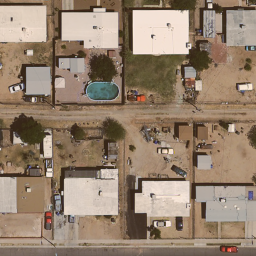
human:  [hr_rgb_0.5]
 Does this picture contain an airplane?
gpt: no

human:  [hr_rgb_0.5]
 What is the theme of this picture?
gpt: medium residential

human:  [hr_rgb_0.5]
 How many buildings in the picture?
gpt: eight

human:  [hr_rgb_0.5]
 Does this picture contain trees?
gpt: yes

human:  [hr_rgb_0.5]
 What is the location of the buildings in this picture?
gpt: up and bottom